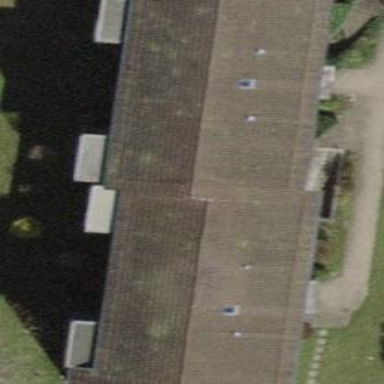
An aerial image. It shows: Pitched roof building.